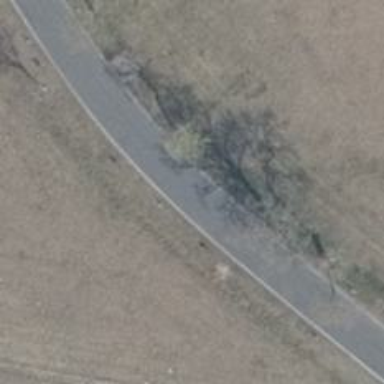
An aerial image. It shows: Tertiary road with asphalt surface.